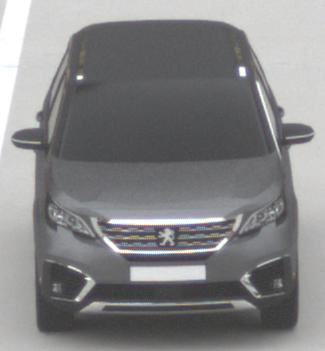
Make: Peugeot
Model: 5008 1.2 PureTech 130 Active
Detailed model: 5008 (II) (03/17 - 09/20)
Model produced from: 2017/03
Model produced until: 2018/07
Doors: 5
Color: gray
Road condition: dry road
Daytime: midday
Contrast: low contrast